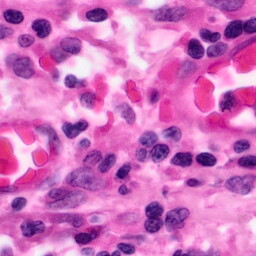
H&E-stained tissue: Pancreatic